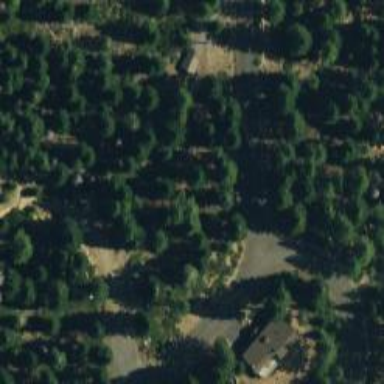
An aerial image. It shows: Residential area surrounded by evergreen needle-leaved woodland.